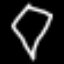
Label: diamond